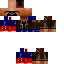
A male human skin with medium skin, wearing brown long hair dressed in a blue hoodie and blue pants, featuring a closed mouth.